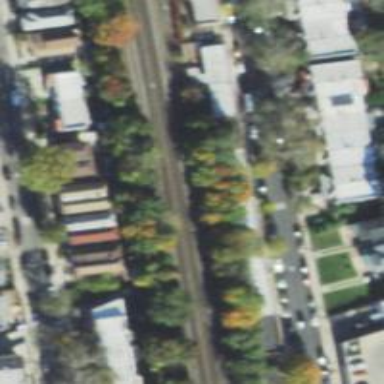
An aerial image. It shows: Railway embankment with electrified rails.